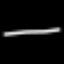
Label: line